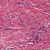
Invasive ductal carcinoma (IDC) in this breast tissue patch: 0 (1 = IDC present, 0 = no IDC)